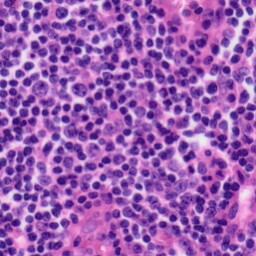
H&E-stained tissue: Tonsil